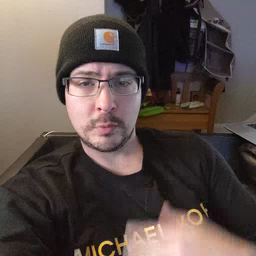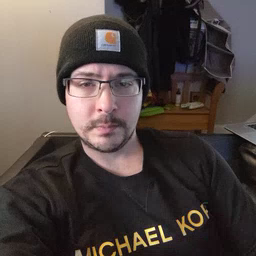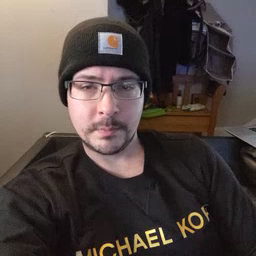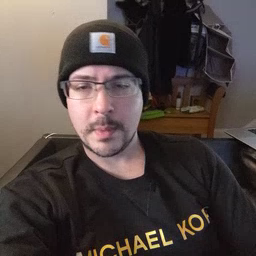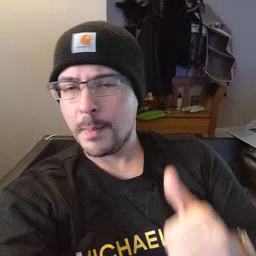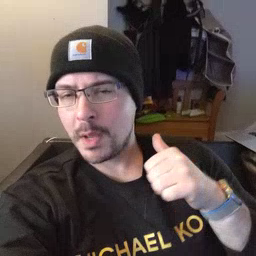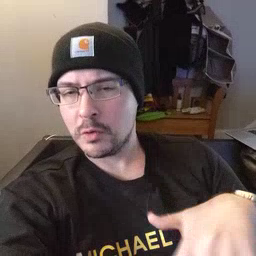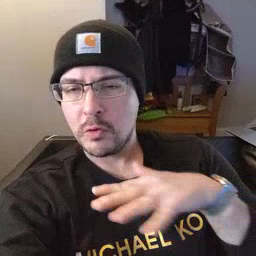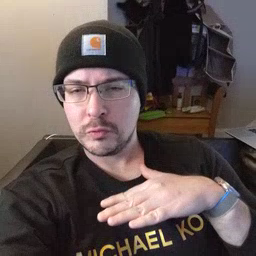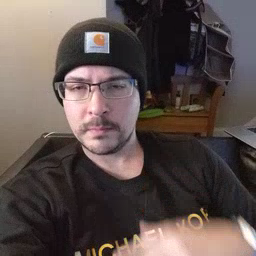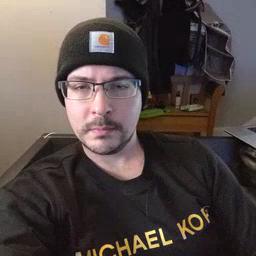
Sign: backyard